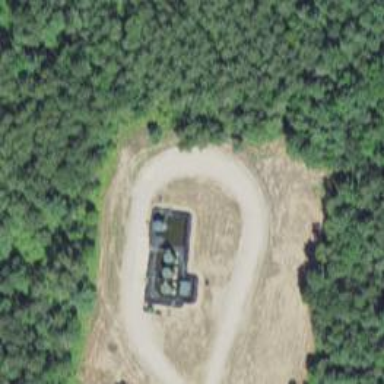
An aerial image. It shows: Storage tank that is man-made.